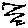
Label: zigzag